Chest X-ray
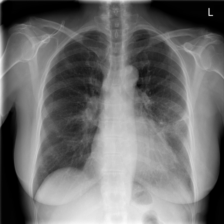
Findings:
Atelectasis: negative
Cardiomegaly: negative
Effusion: negative
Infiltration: negative
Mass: negative
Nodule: negative
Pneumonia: negative
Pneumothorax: negative
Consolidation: negative
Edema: negative
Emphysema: negative
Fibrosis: negative
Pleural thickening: negative
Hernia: negative